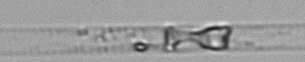
Label: Dactyliosolen_blavyanus